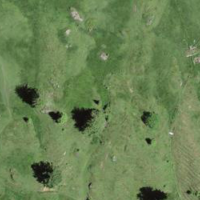
EUNIS habitat code: 24
Species observed at this site:
Filipendula ulmaria